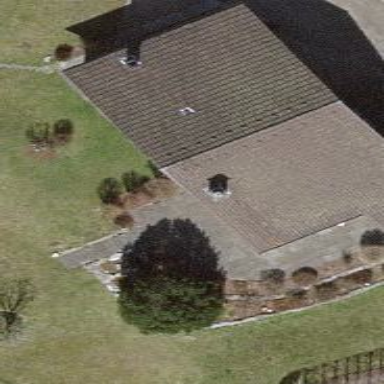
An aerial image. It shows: Residential building with gabled roof oriented across.